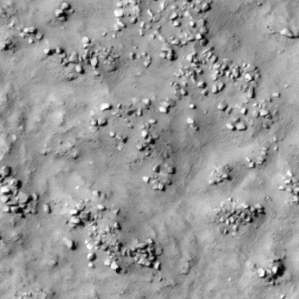
Label: non_frost